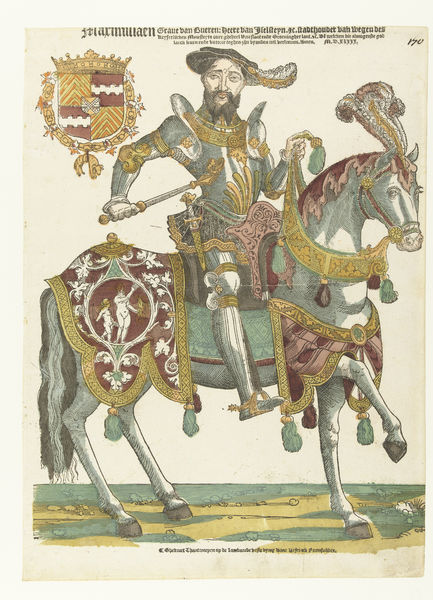
Titel: Portret van Maximiliaan van Buren te paard
Künstler: Cornelis Anthonisz.
Standort: Amsterdam
Institution: Rijksmuseum
Schlagwörter: feder, mann, gelb, hut, rot, tier, gold, renaissance, pferd, reiter, sattel, steigbügel, zaumzeug, schrift, grafik, graphik, könig, druck, schwert, text, waffe, adeliger, herrscher, ritter, rüstung, wappen, barett, brustpanzer, harnisch, dolch, mittelalter, hengst, zepter, satteldecke, buchmalerei